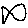
Label: fish